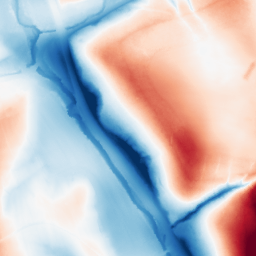
Category: classical
Decomposition family: gaussian_anisotropic
Decomposition parameters: sigma_x: 50
sigma_y: 5
Upsampling method: regularized
Upsampling parameters: scale: 4
lambda_reg: 0.01
Upsampling scale: 4